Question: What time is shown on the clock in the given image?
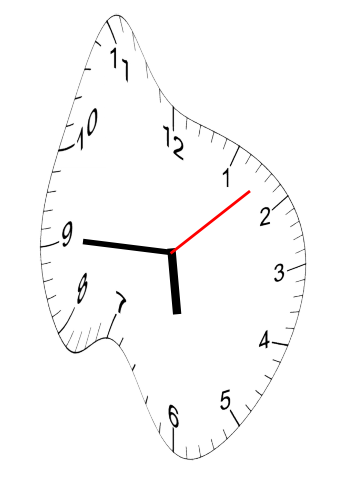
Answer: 05:45:08